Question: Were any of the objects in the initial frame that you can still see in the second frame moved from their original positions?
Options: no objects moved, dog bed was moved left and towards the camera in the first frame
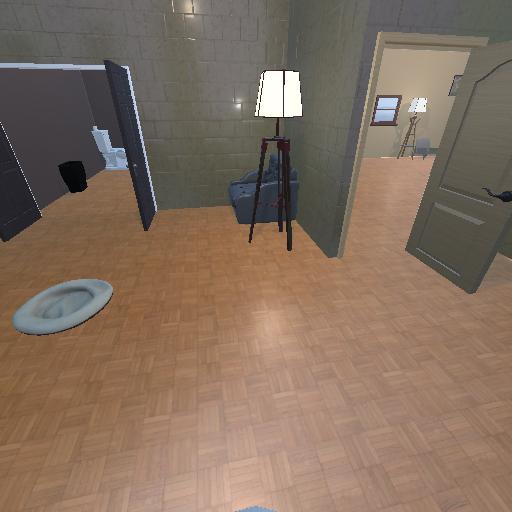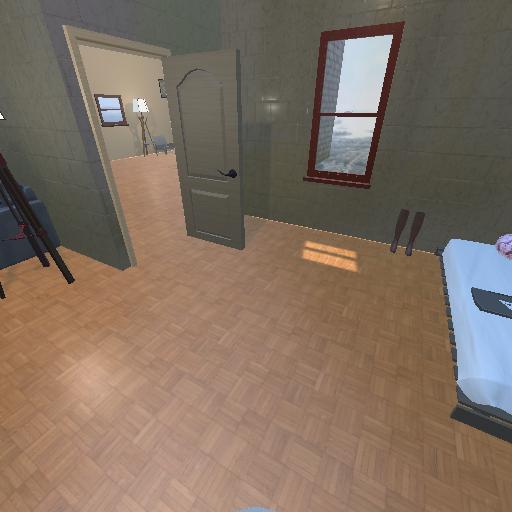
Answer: no objects moved